Interaction volume radius: 10 \u00c5
Interaction volume height: 15 \u00c5
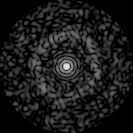
Disorder parameter: 0.8142